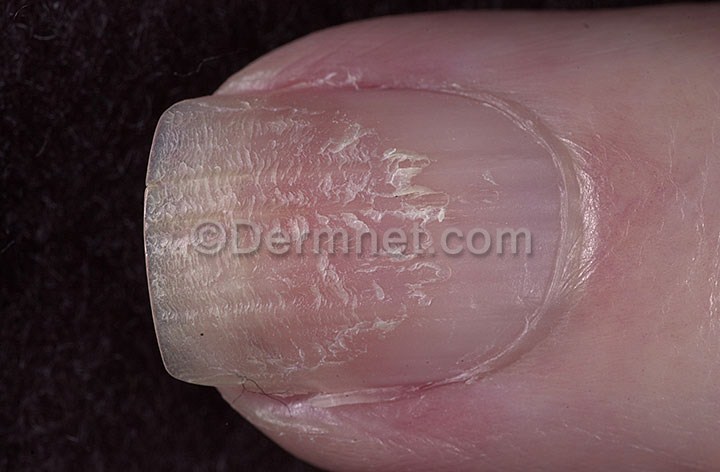
Disease: Nail Fungus and other Nail Disease